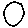
Label: circle